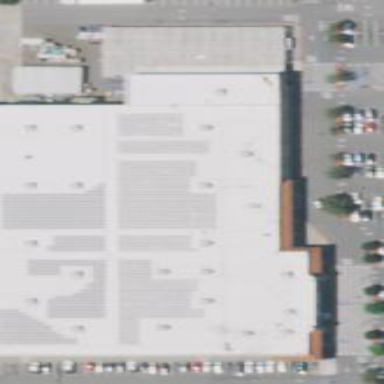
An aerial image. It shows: Retail building that houses department store.